Question: Is there a way to extend a backround to the left or right out of a grid? for example if i wanted to do a 100% background with a grid in place i would do something like:
'''
<div class="100%BACKGROUND">
<div class="row>
<div class="large-12 columns>
</div>
</div>
</div>
'''
Which works perfectly but what if i wanted to extend a background color outside of the grid to the side of the page and by this i mean for example
'''
<div class="row>
<div class="large-8 columns">
</div>
<div class="BACKGROUNDSTART"> <-- background start
<div class="large-4 columns">
</div>
</div>
</div> <-- background end
'''
Now this doesn't work obviously but this is the kind of thing i am trying to achieve heres a mockup of how it would look.

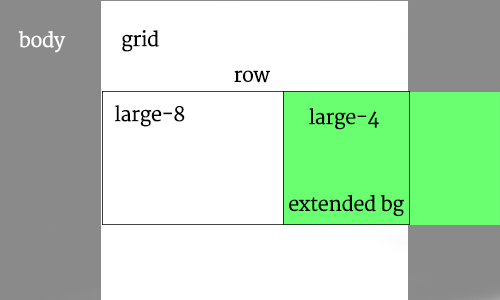
Answer: This can be achieved with a pseufo-element as follows:
<URL>
Basic structure
'''
<div class="container">
<div class="level"></div>
<div class="level">
<div class="split"></div>
<div class="split purple"></div> /* div to be extended */
</div>
<div class="level"></div>
</div>
'''
'''
* {
-webkit-box-sizing: border-box;
-moz-box-sizing: border-box;
box-sizing: border-box;
}
html, body {
overflow-x: hidden;
}
.container {
width:960px;
margin: 0 auto;
}
.level {
height:100px;
background: #bada55;
clear:both;
border:1px solid black;
}
.split {
width:50%;
height:100%;
float:left;
}
.purple {
position: relative;
background: #663399;
opacity:0.5; /* just for visibility of effect */
}
.purple:after {
content: "";
position: absolute;
background: #663399; /* Match the background */
top: 0;
bottom: 0;
width: 9999px; /* some huge width */
}
.purple:after {
left: 100%;
}
'''